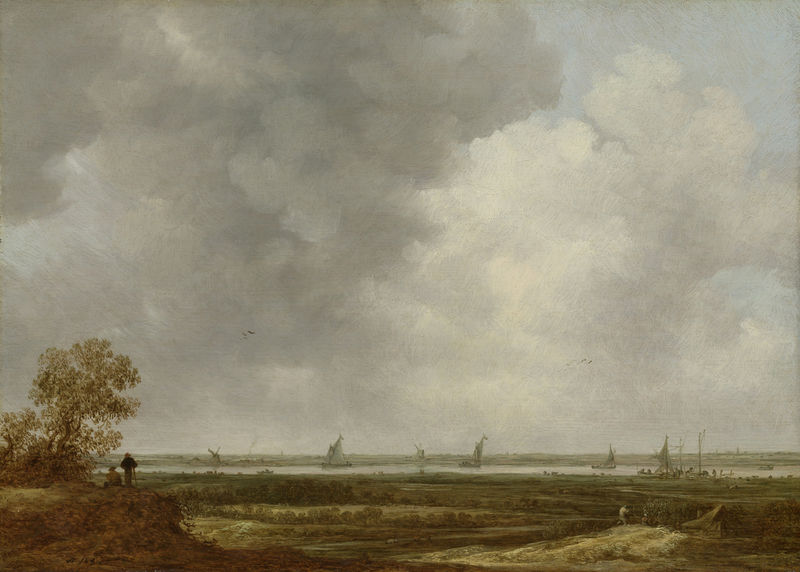
Titel: Vergezicht over de uiterwaarden van een rivier
Künstler: Jan van Goyen
Standort: Amsterdam
Institution: Rijksmuseum
Schlagwörter: lac, bateaux, ciel, enfant, coupole, hommes, nuageux, nauge